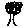
Label: tree